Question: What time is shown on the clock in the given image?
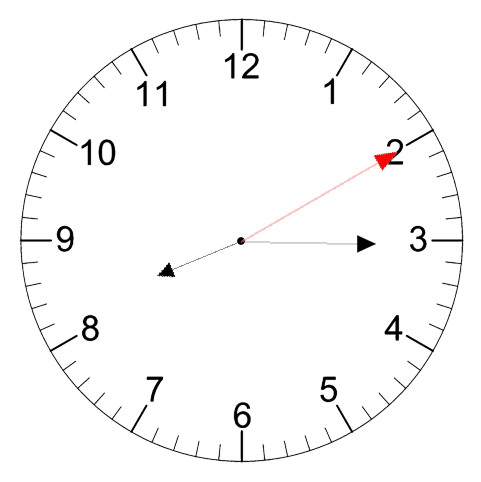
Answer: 08:15:10